Question: I am fairly new to LabVIEW so please bear with me. I am working on a piece of code where I am reading data (in the form of an array) from a USB device, splitting this array to meet a required size, storing part of this array in a circular buffer and passing the rest of the data in a shift register. The problem I am encountering is that the shift register will save the data from all other iterations, however I simply want the data from the most recent iteration, but I am not sure how to do this in labVIEW. Perhaps the shift register is not my answer here, but I was wondering if anyone might have some suggestions.
Please let me know if this is clear enough.
I should probably mention that I am using LabVIEW 2011.

In the picture above, I am reading data coming from my hardware. This data is read as an array and I split the array to meet a specific size. I then store part of this array in a 2D array, which serves as a circular buffer and the other part of the array is set to a shift register, where with the next iteration this data will combine with the next set of data read back from my hardware.
The problem I am seeing right now, is that the size of my shift register is constantly growing.
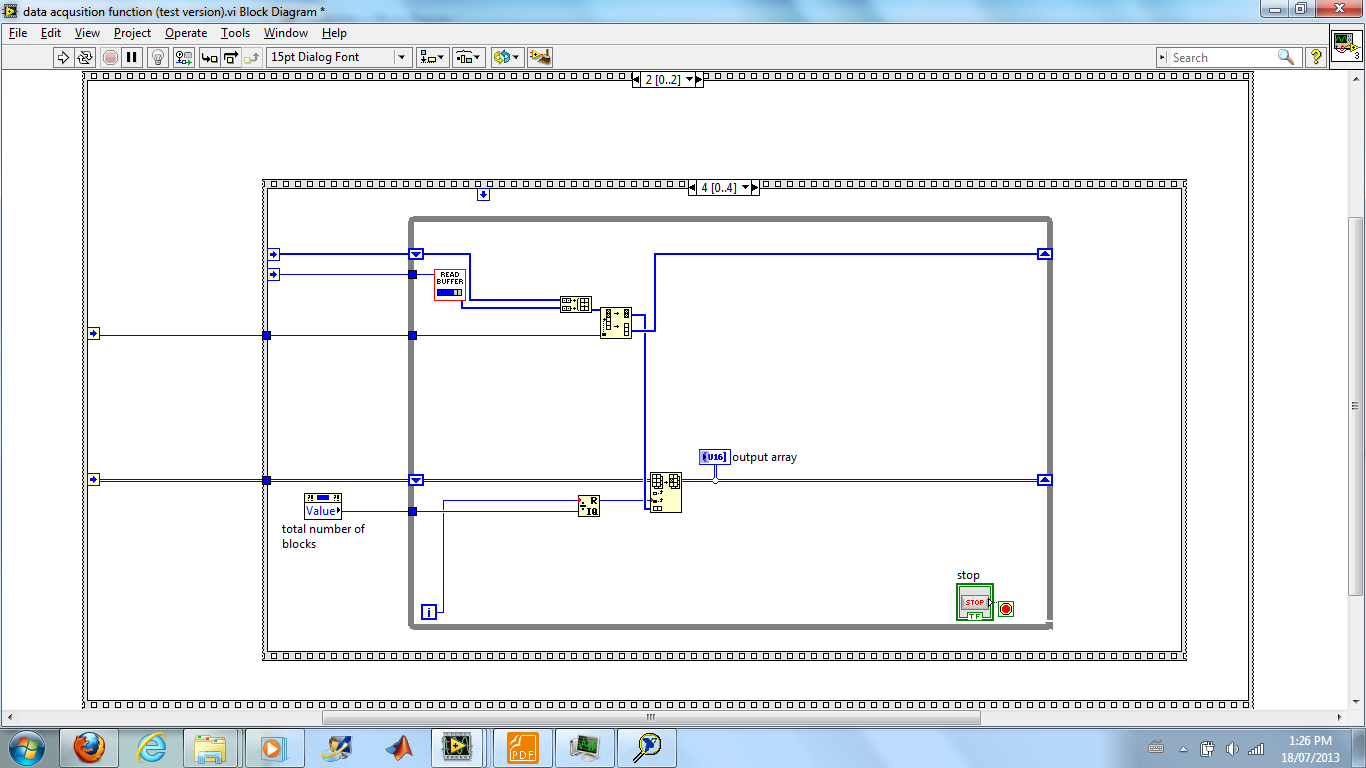
Answer: I took, Adrian Keister advice and found my problem. CharlesB was correct the shift register does only show the data from the previous iteration. The reason why the contents of my shift register was consistently growing was because I did not account for the next set of data that would be read during each iteration. Well back to the drawing board